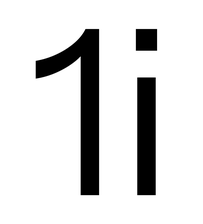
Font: InstrumentSans_Regular